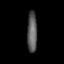
Tissue: lung
Cell type: Endothelial cells
Senescence score: 0.6517
Nuclear area (px): 400
Mean DAPI intensity: 89.71